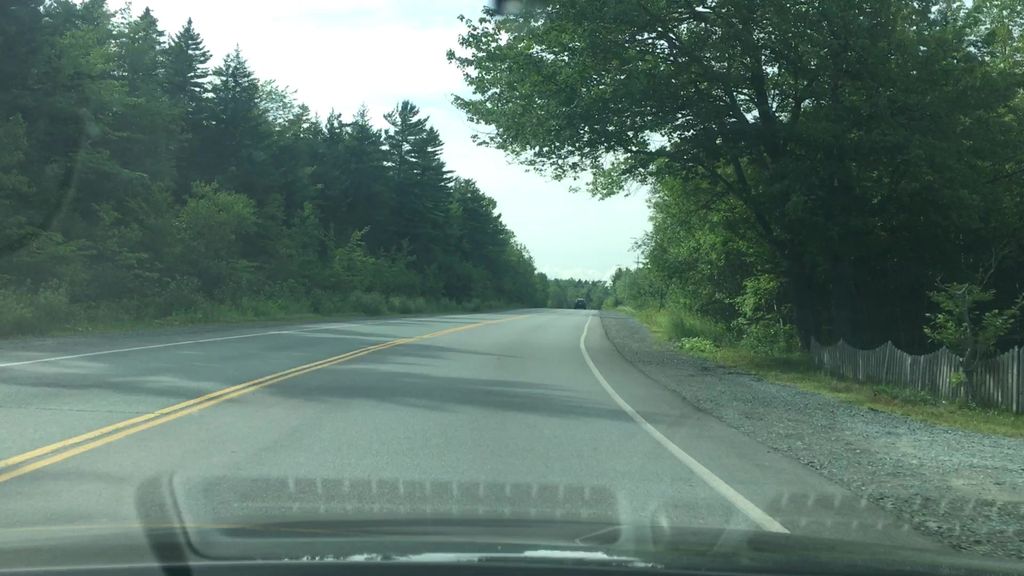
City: halifax